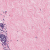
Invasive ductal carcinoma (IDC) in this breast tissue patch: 0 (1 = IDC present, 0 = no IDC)